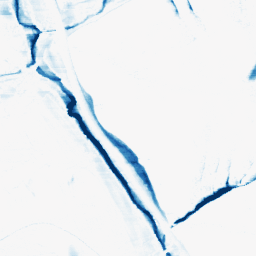
Category: morphological
Decomposition family: morphological_rect
Decomposition parameters: operation: closing
width: 20
height: 3
Upsampling method: sinc_hamming
Upsampling parameters: scale: 2
kernel_size: 8
Upsampling scale: 2